Question: I'm writing a framework written in Objective-C and I've just encountered an issue after trying to link the framework target to another project. When I compile this last project, Xcode shows the error ''AFHTTPClient.h' file not found'.
My project is structured in this way : the headers I wrote by myself are public and the headers from the libraries I'm using are in a project visibility, thus the developer isn't polluted with unnecessary files.

The 'JPImgurKit.h' file imports the file 'JPImgurClient.h' (and other ones) which imports the 'AFHTTPClient.h' file and fails for it... When I put this last file in the public section it works (until another private file is imported) but I would like to avoid this, is it possible?
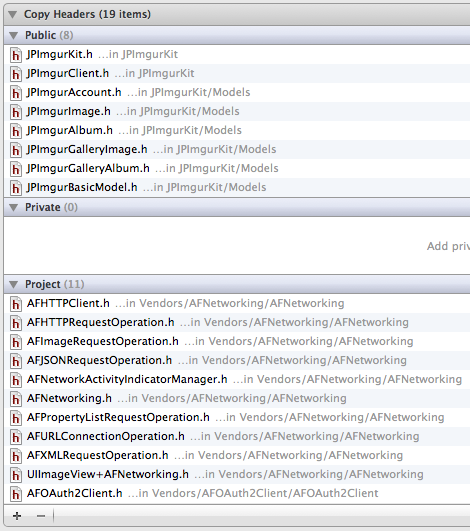
Answer: Public headers must not import private headers. There should be nothing in your public header that relies on private data structures. If the caller has to know about the private data structure, then it's not private. If the caller doesn't need to know about the private data structure, there's no reason to include it in the public header. You'd have to give more details about your particular header (what parts of 'AFHTTPClient' are in 'JPImgrClient'?)
That said, you should not privately include a common library like AFNetworking. There may be other frameworks that require it (including the main program). If you include it privately then there will be collisions which will be very challenging for the end developer to resolve. You need to let your users know that they need to include AFNetworking along with your package. You cannot easily hide this implementation detail without causing your users a lot of headaches.